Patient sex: M
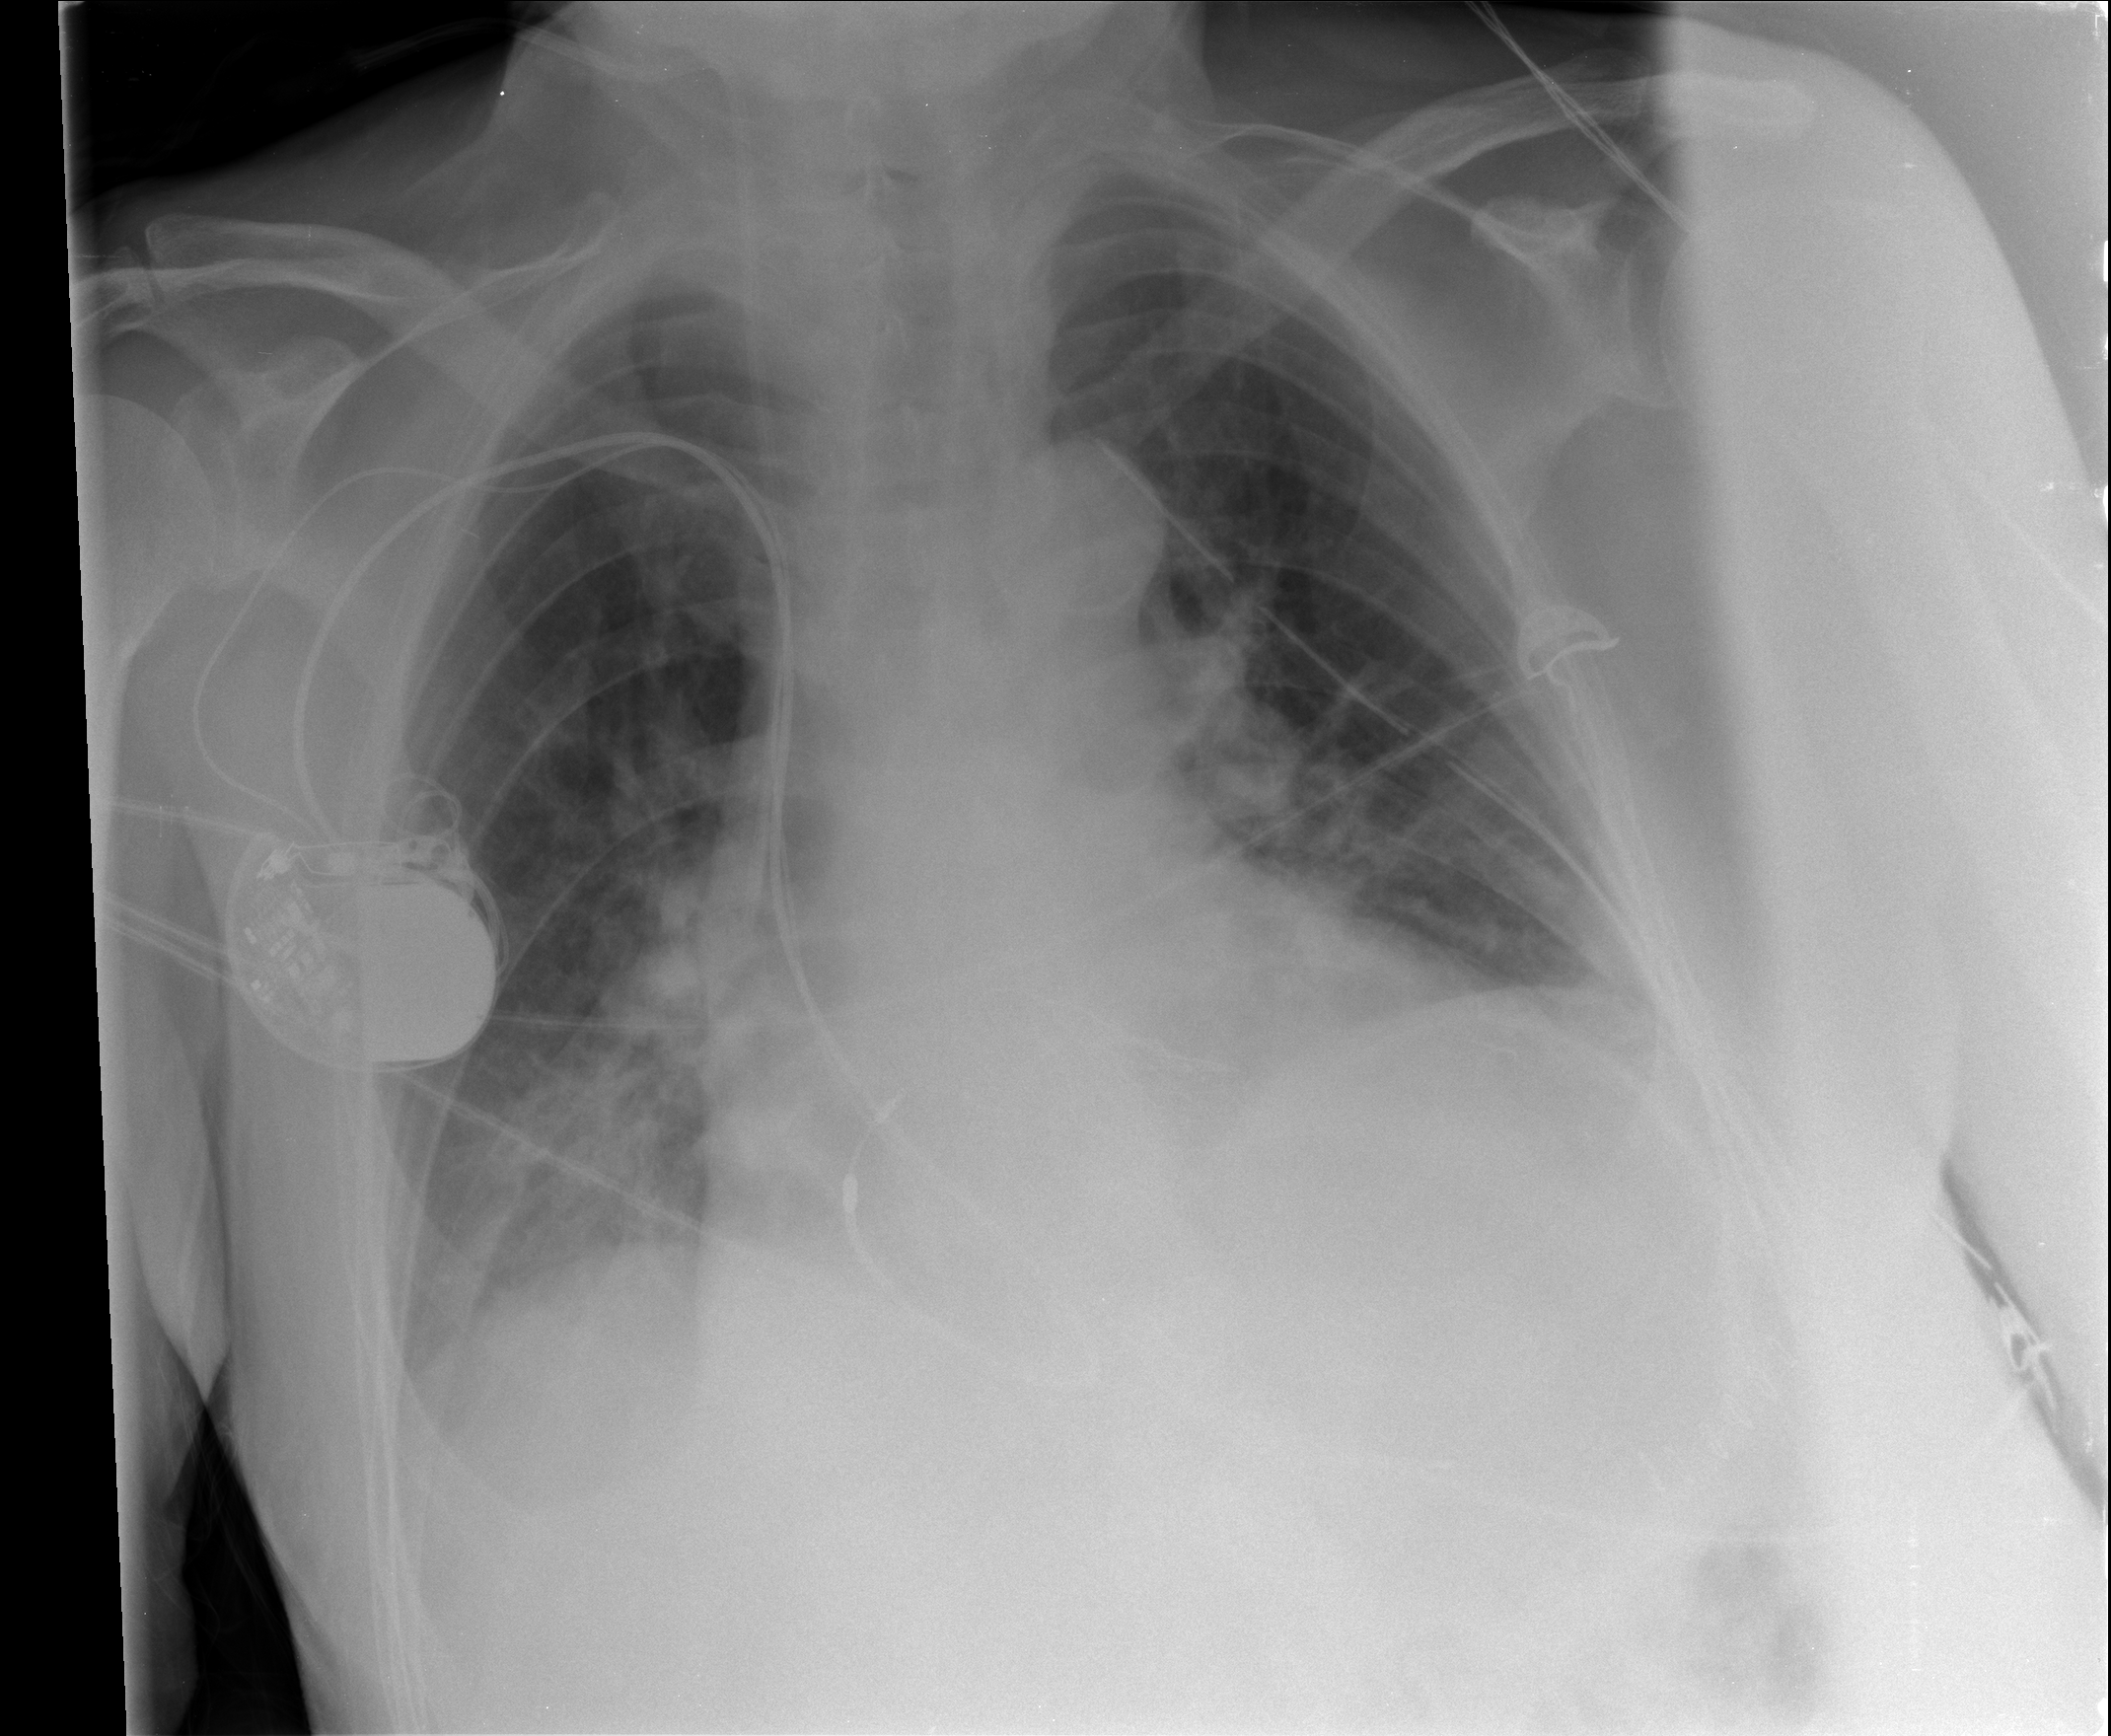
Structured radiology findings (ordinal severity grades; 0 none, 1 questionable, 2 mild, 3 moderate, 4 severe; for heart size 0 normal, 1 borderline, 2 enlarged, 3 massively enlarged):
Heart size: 2
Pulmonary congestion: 2
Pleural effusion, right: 0
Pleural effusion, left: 2
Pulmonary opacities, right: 2
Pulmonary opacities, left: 1
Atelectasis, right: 2
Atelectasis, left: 2